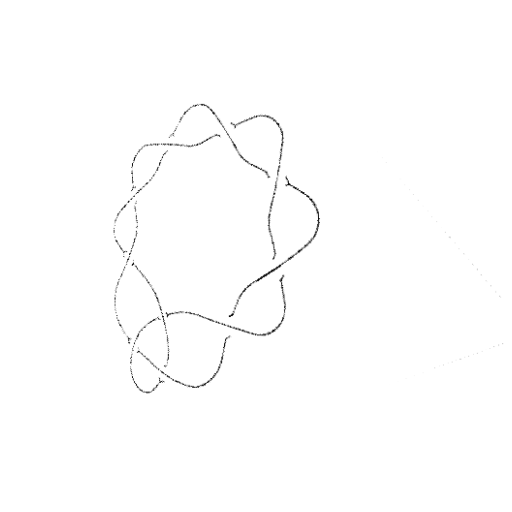
Crossing number: 10